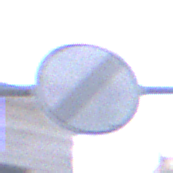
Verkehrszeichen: EndeSaemtlicherBegrenzungen
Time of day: SunriseSunset
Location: Outdoor (Urban)
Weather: PartlyCloudy
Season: NotSpecified
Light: Natural